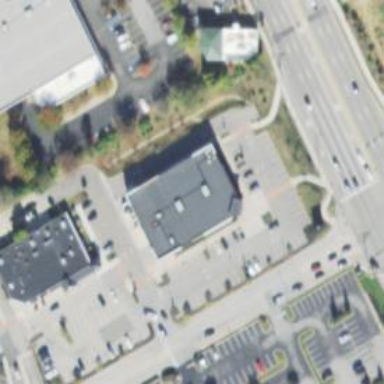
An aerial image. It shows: Pharmacy providing healthcare services.